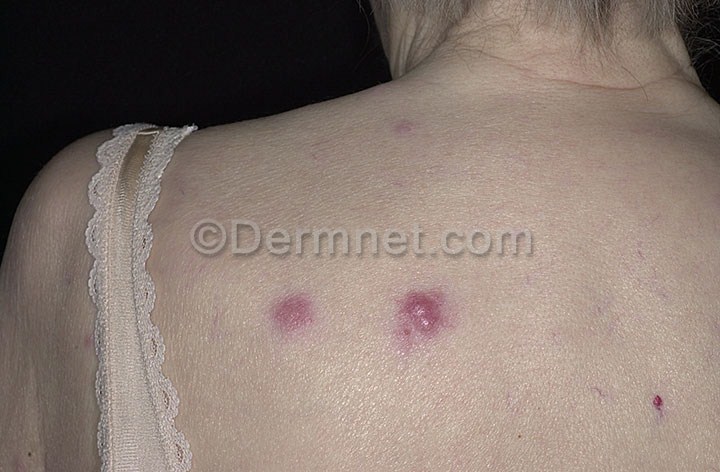
Disease: Actinic Keratosis Basal Cell Carcinoma and other Malignant Lesions